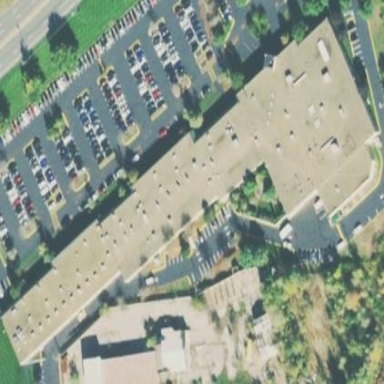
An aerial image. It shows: Office building.